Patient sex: F
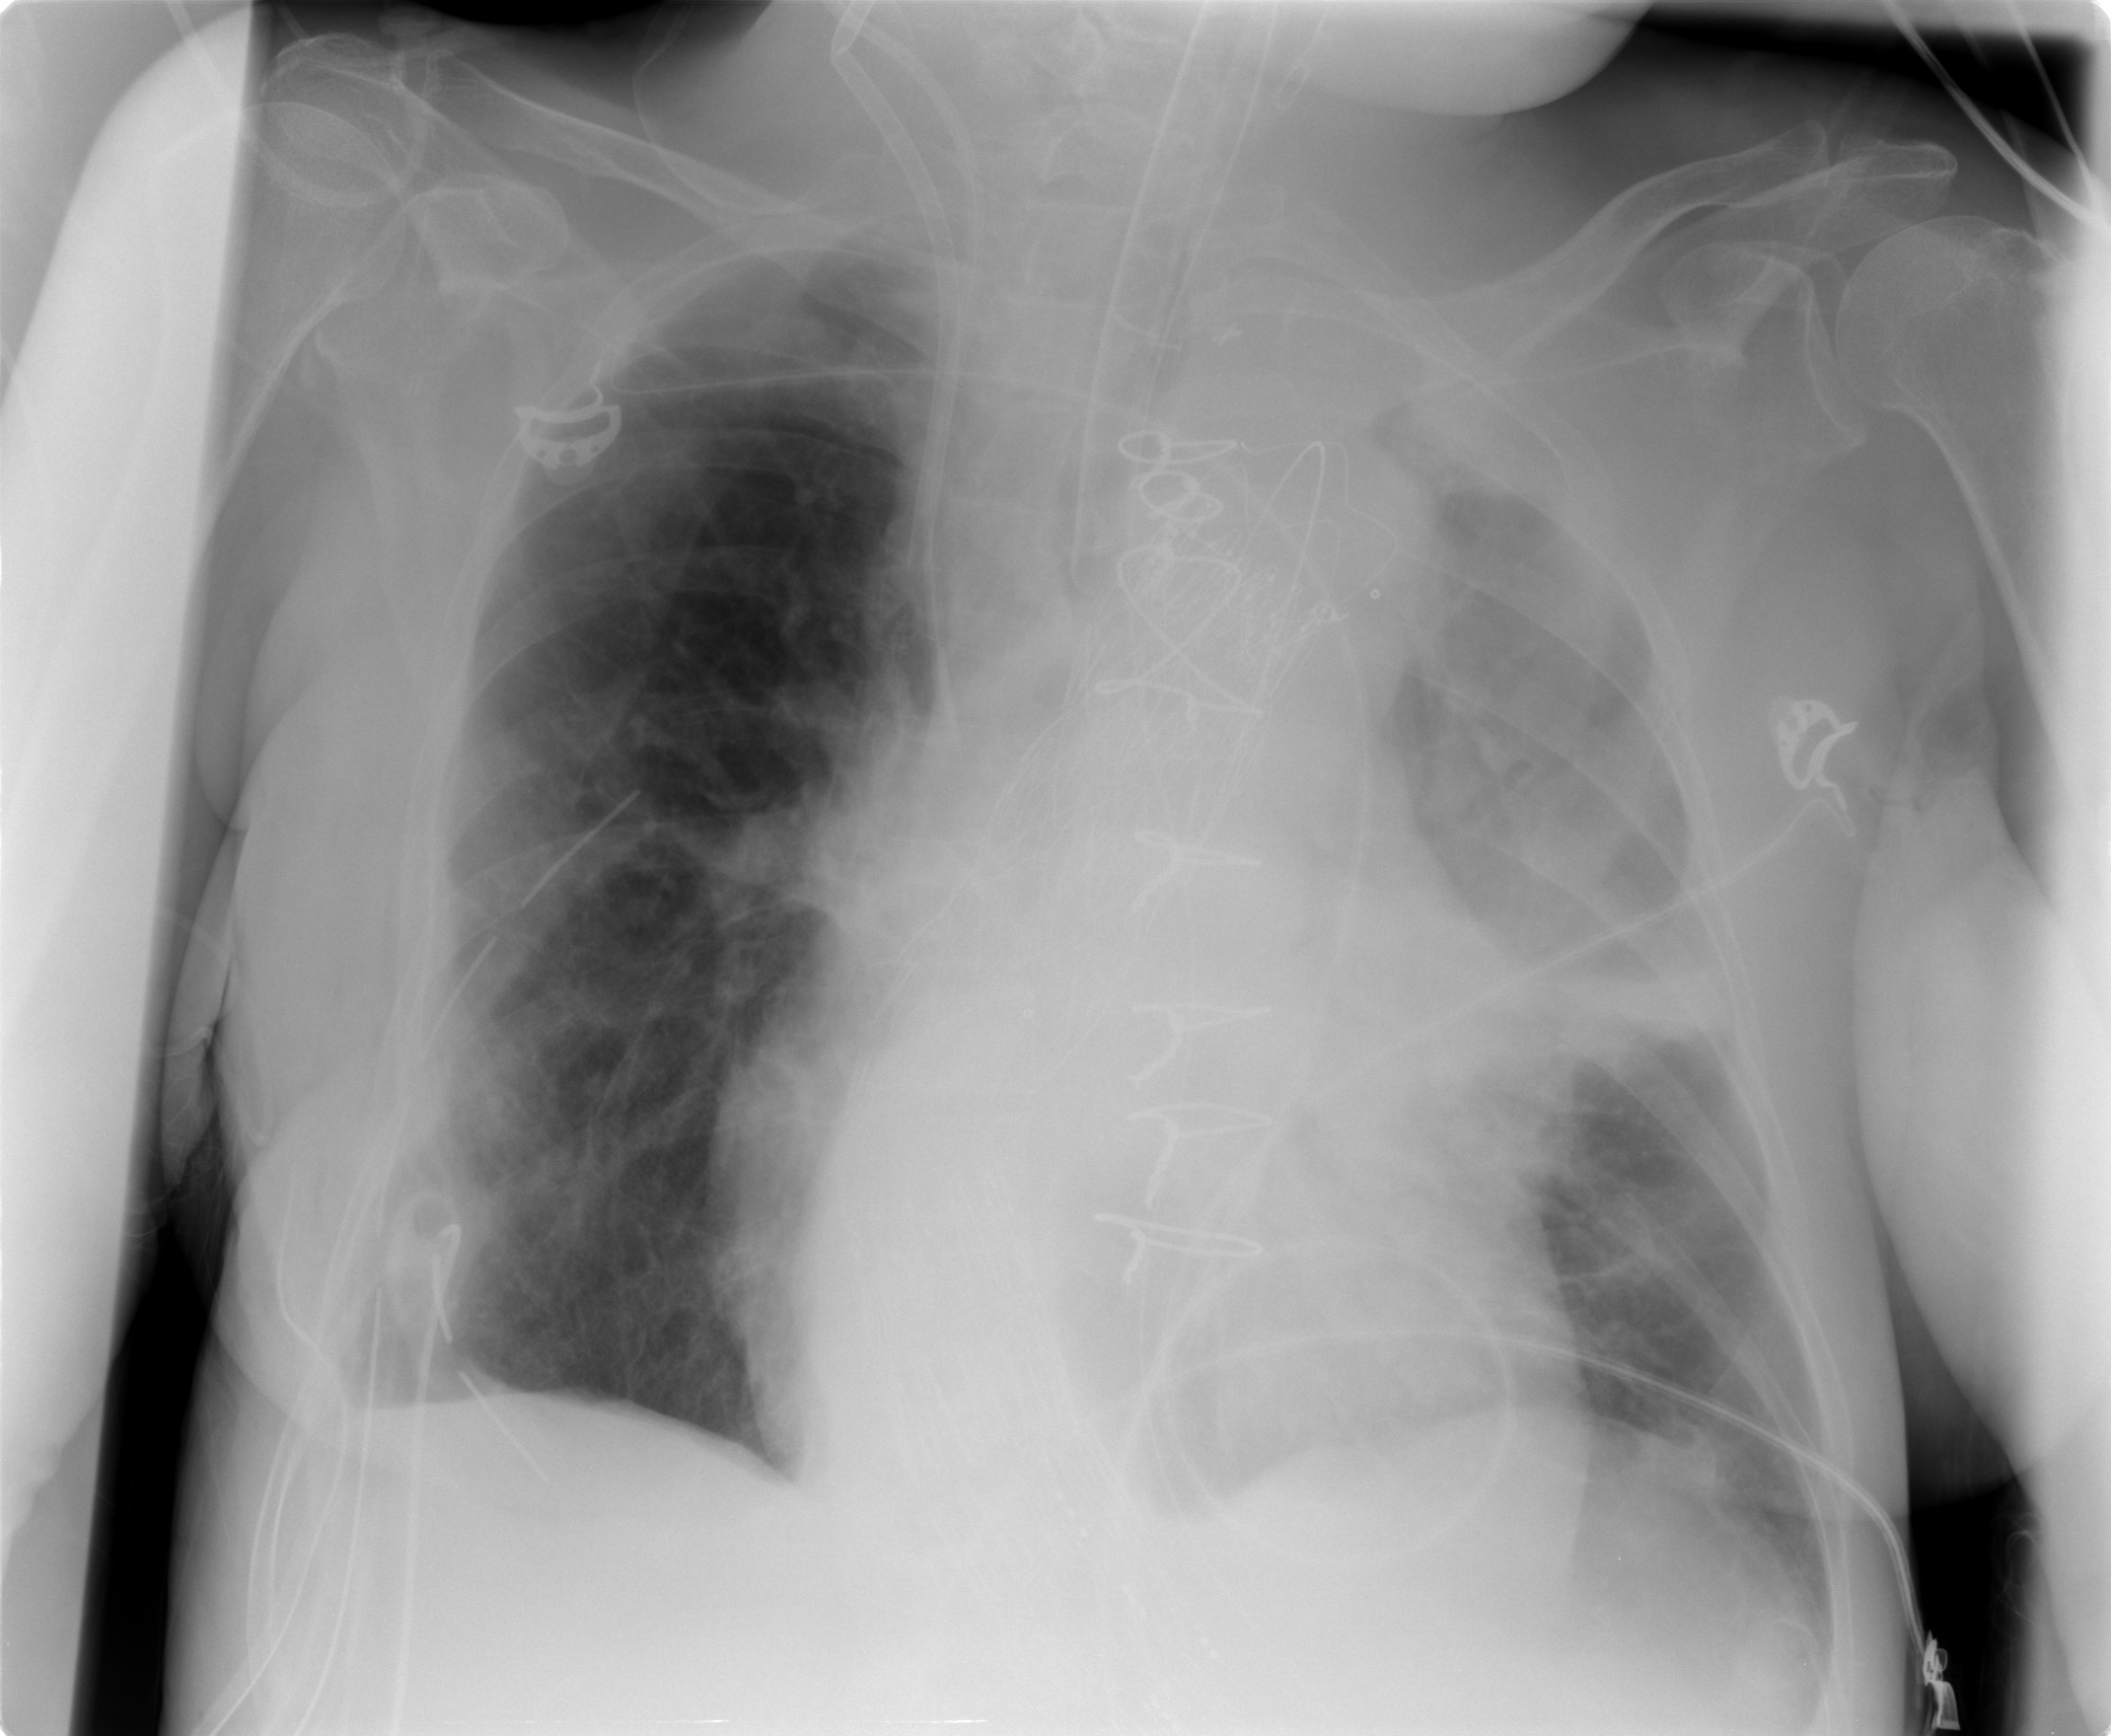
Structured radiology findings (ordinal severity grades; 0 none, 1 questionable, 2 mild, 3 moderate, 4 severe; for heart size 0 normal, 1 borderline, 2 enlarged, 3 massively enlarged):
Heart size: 0
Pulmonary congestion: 0
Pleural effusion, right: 0
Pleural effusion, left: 2
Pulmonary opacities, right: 1
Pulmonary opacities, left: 2
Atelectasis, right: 2
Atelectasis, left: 3